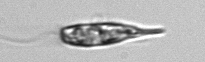
Label: Euglena